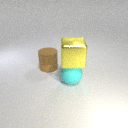
large cyan rubber sphere to the right of large brown rubber cylinder